Frequency: 50000
Velocity: 0,155
Power: 43,8
Pulse duration: 0,0000001
Pass count: 1
Magnification: 10
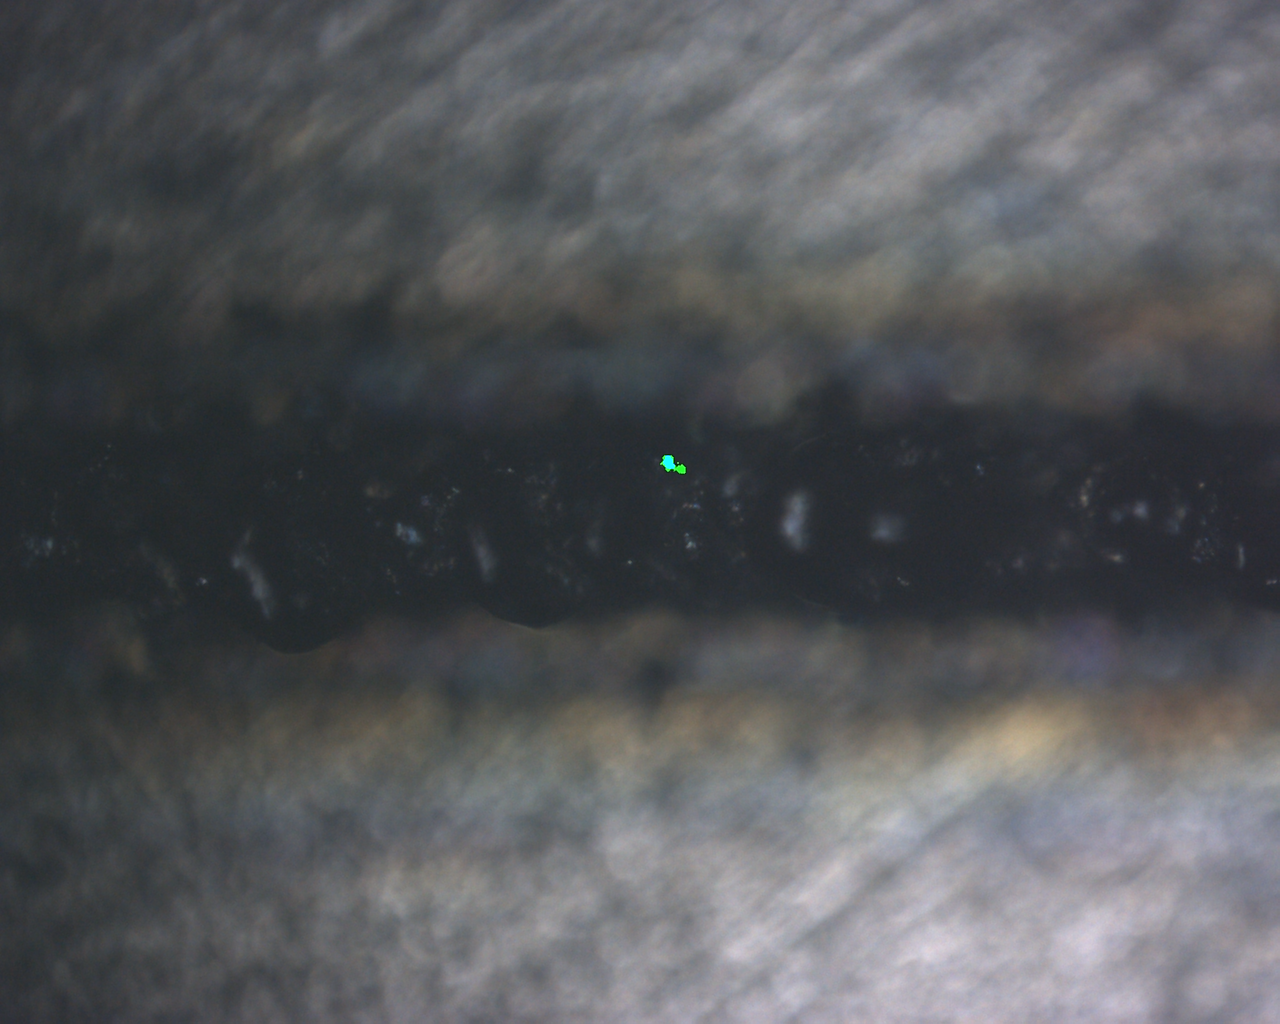
Measured width: 118.874
Other width: 92.002